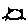
Label: cat